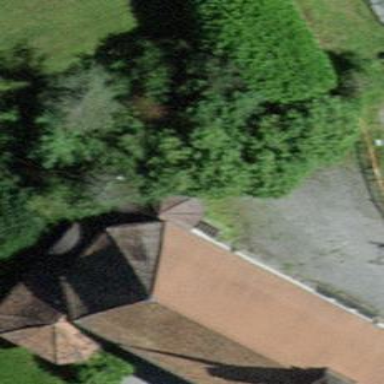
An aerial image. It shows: Church serving as events venue.